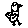
Label: bird